Field crop: maize
Growth stage: 2
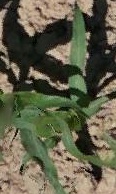
Species: maize